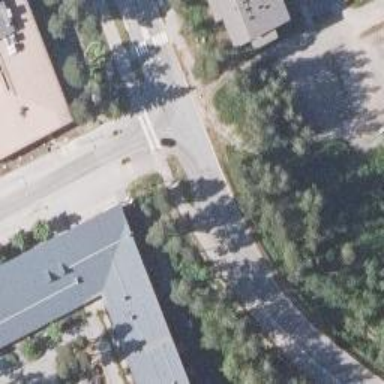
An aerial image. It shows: Crossing road.